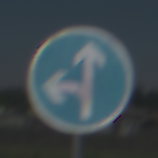
Verkehrszeichen: VorgeschriebeneFahrtrichtungGeradeausOderLinks
Umgebung: Outdoor, Nature
Tageszeit: Midday
Wetter: Clear
Licht: Natural
Jahreszeit: NotSpecified
Kontrast: HighContrast